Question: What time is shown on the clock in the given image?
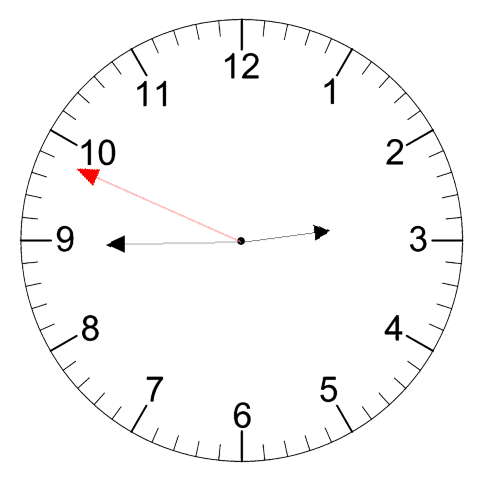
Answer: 02:44:49